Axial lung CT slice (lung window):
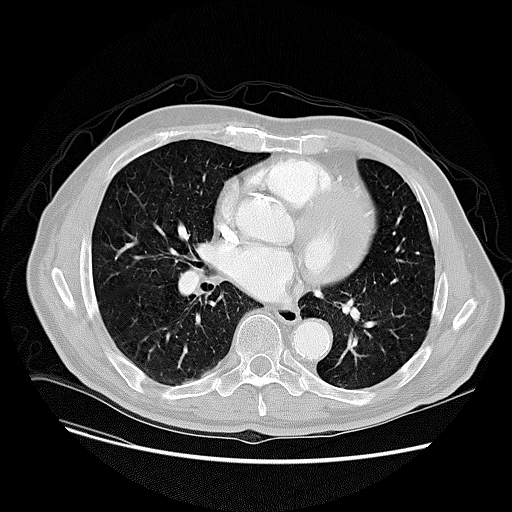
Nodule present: no